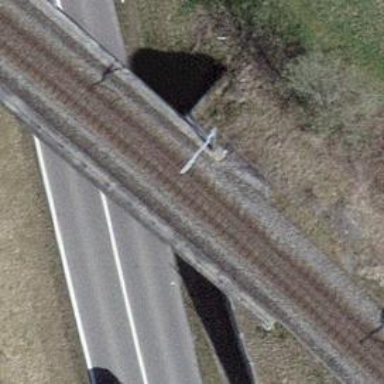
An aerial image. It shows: Railway bridge with electrified contact lines.